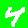
Digit: 4